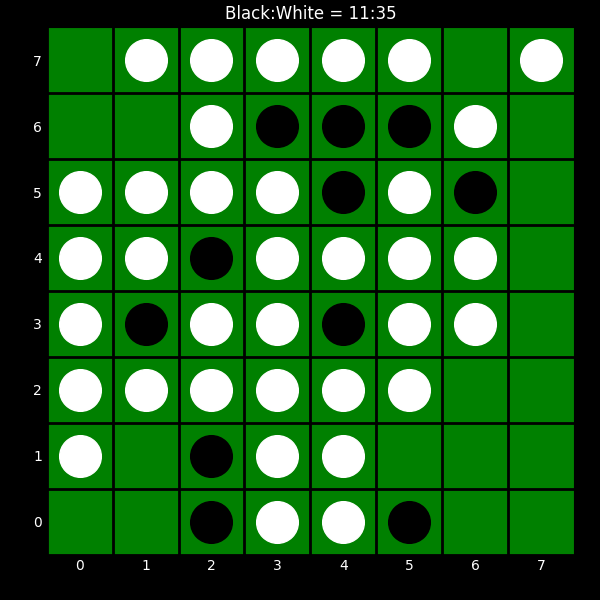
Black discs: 11
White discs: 35